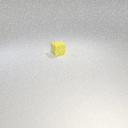
small yellow rubber cube